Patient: sex M, age 60
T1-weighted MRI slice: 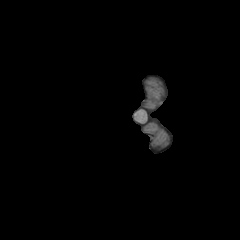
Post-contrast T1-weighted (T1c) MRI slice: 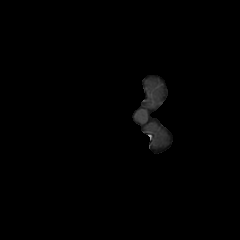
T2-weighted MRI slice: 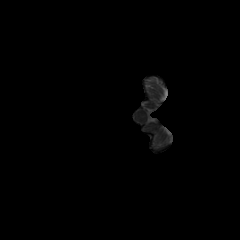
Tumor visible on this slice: no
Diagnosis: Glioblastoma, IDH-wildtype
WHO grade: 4